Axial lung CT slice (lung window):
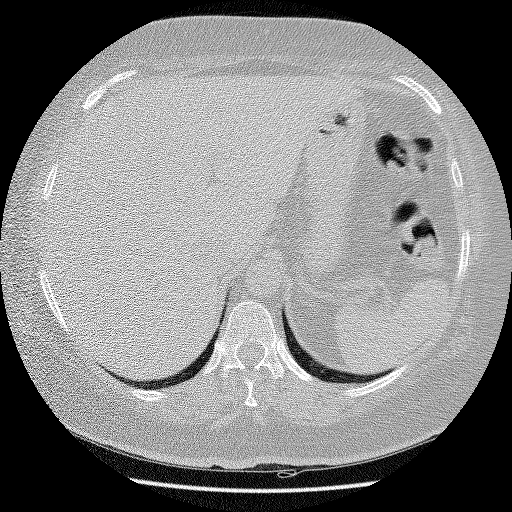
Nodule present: no